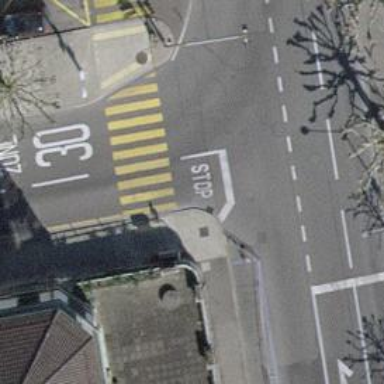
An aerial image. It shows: Crossing with traffic signals.